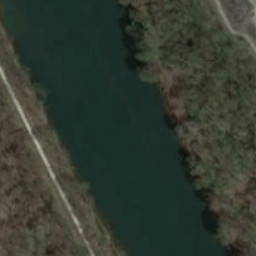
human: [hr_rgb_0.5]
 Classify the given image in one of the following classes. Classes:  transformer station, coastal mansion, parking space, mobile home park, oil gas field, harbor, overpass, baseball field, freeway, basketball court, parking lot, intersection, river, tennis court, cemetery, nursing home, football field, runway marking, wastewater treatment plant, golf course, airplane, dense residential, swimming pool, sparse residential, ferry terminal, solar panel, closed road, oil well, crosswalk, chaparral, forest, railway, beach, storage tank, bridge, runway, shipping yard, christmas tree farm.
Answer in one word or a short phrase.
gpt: river